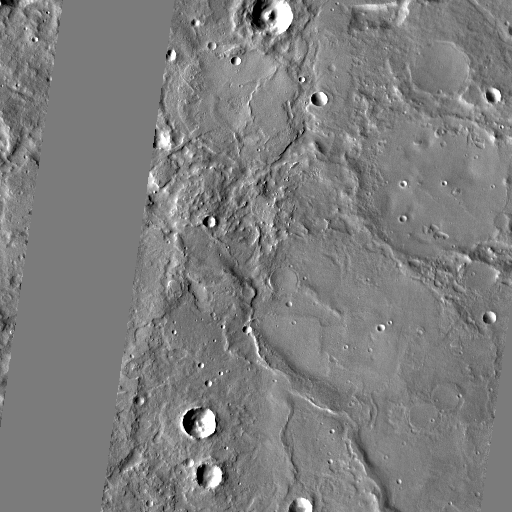
Crater classes present: Background, Other, Buried, Secondary